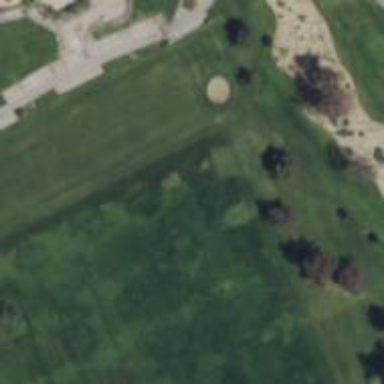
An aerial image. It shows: Golf tee on grassy land.